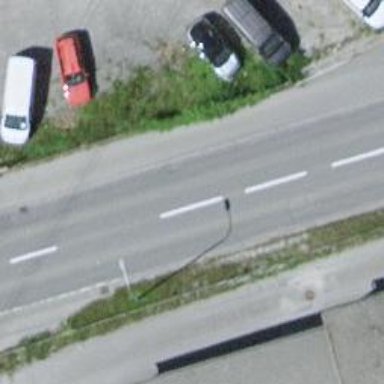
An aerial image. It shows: Primary highway with asphalt surface and lanes for cycling on both sides.